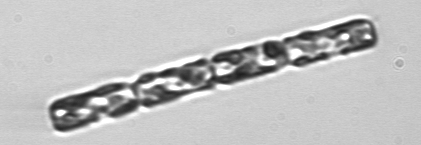
Label: Guinardia_delicatula